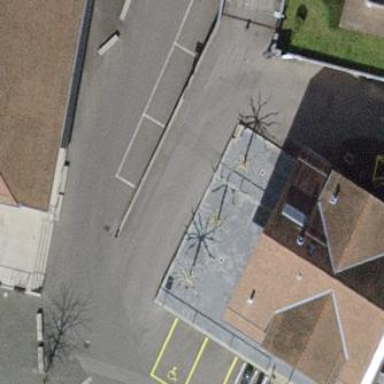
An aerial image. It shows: Parking area with surface.